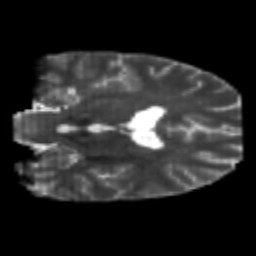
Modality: T2w
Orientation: coronal
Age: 20
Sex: male
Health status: healthy
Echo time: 0.074 s